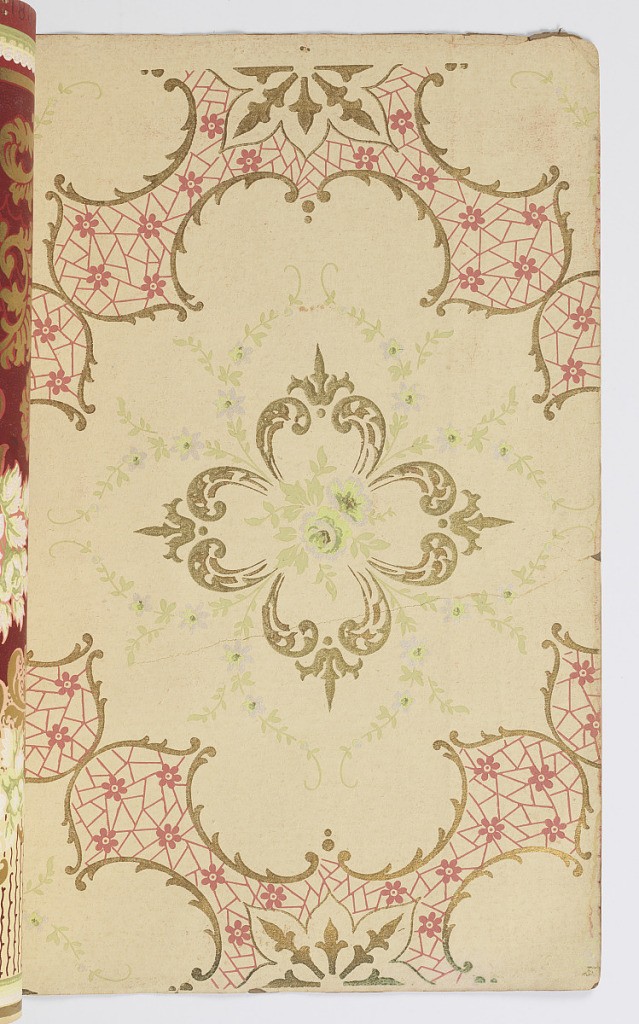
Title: L. C. Orrell & Co. Book No. 3
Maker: Orrell & Co., L.C.
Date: ca. 1906
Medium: Machine-printed paper, embossed
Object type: Sample book
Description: Contains matched sets of sidewall, frieze and ceiling papers. Designs include floral patterns, medallions, and swags. Lots of metallic colors.